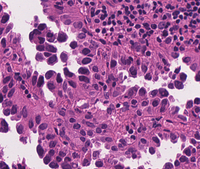
Tumor epithelial tissue: yes
Tumor-associated stroma tissue: yes
Normal tissue: no